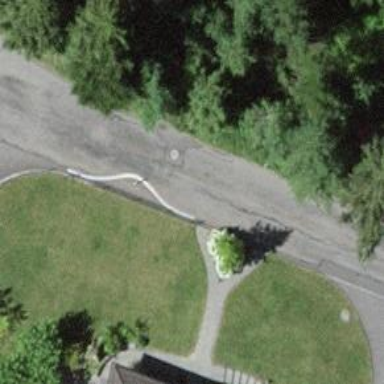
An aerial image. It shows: Traffic calming feature called choker.